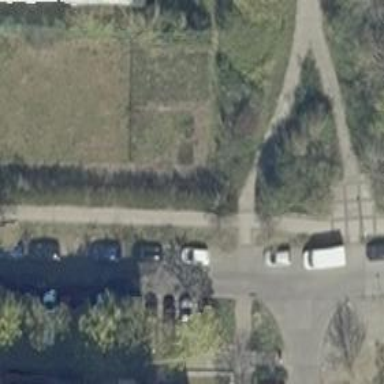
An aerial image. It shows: Footway.